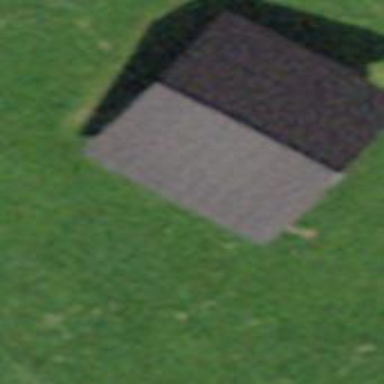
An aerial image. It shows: Rural barn.